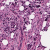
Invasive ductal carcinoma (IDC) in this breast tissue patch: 1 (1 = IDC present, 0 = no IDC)